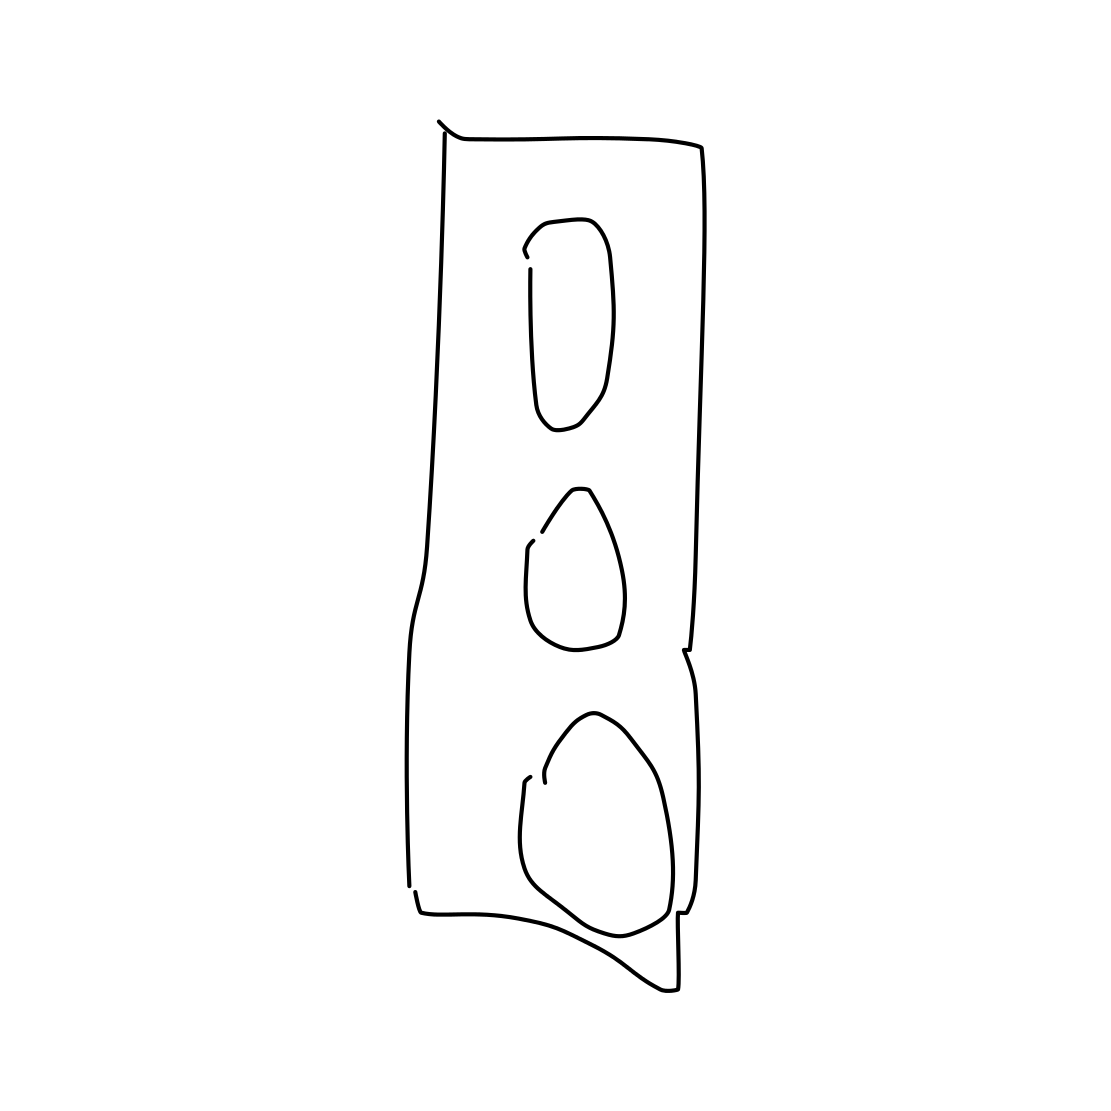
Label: traffic light